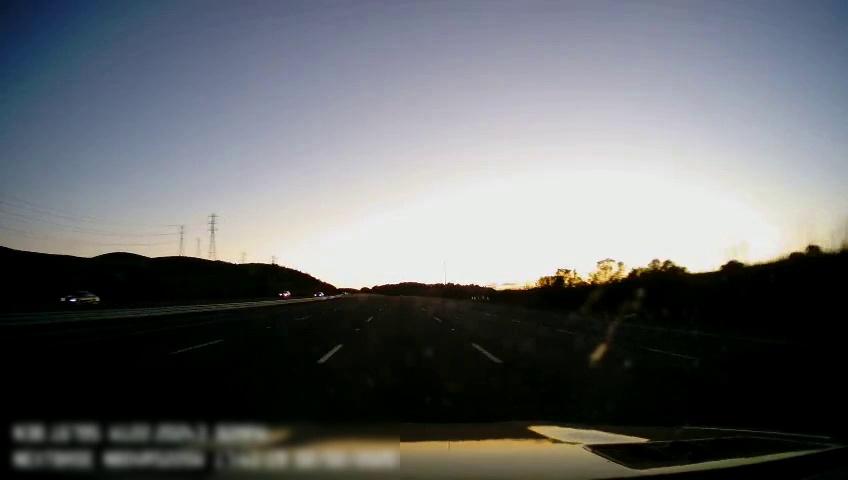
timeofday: Dusk/Dawn/Twilight
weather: Sunny
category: Drivable Space
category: Vehicles | Car
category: Vehicles | Car
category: Vehicles | Car
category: Lanes | Alternate Lane
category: Lanes | Current Lane
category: Lanes | Current Lane
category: Lanes | Alternate Lane
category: Lanes | Alternate Lane
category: Lanes | Alternate Lane